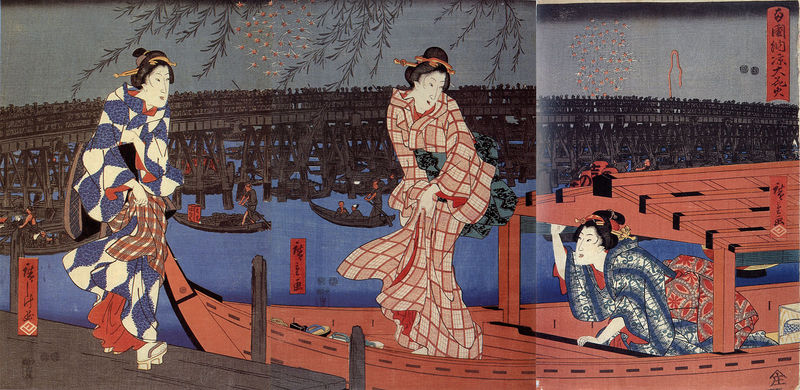
Titel: Großes Feuerwerk bei Ryogoku
Künstler: Utagawa Hiroshige
Institution: Privatsammlung
Schlagwörter: baum, blau, blätter, wasser, bäume, frauen, frau, weiss, zeichnung, blüte, rot, boot, boote, japan, schiff, schiffe, hafen, japanisch, geisha, druck, asiatisch, chinesisch, china, aussteigen, kimono, chinesich, asiatika, hiroshige